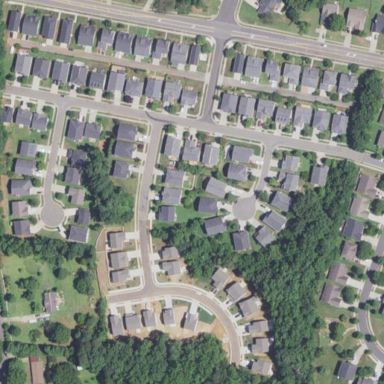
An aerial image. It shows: Residential area composed of single-family homes.